Question: I simply want to add a chart title to my chart using vba. I actually want to do it recursively for every chart in every sheet, but I can't even get 1 chart to work. Here is the code I have:
'''
Dim chnam
chnam = Left(ActiveSheet.Name, (Len(ActiveSheet.Name) - 9))
With ActiveWorkbook.ActiveSheet.ActiveChart
.HasTitle = True
.ChartTitle = chnam
End With
'''
Here is my chart:

When I run my code, I get:
'''
Object does not support this property or method
'''
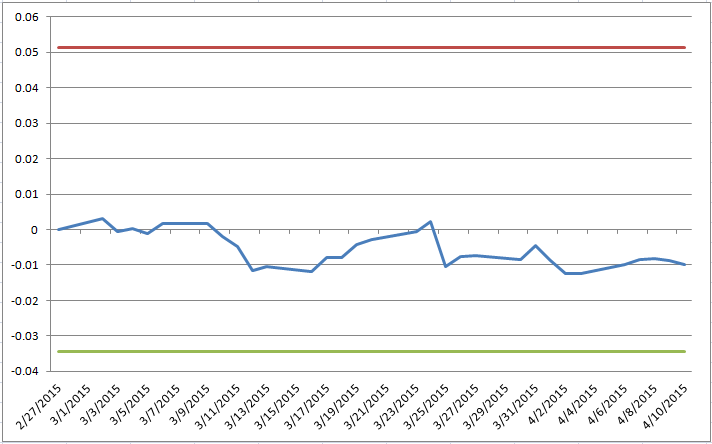
Answer: Try this:
'''
Dim chnam as string
chnam = Left(ActiveSheet.Name, (Len(ActiveSheet.Name) - 9))
With ActiveWorkbook.ActiveSheet.ActiveChart
.HasTitle = True
.ChartTitle.Select
.ChartTitle.Text = chnam
End With
'''